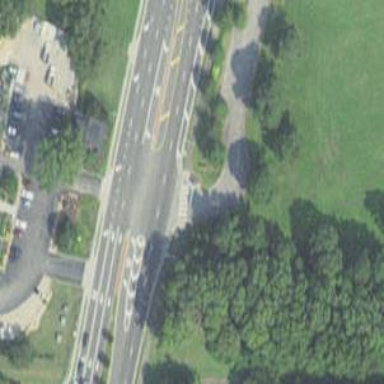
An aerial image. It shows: Marked crossing on the road.